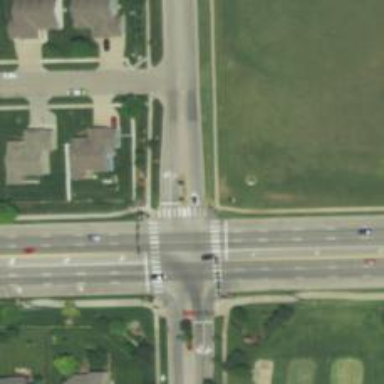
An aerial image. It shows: Footway crossing.